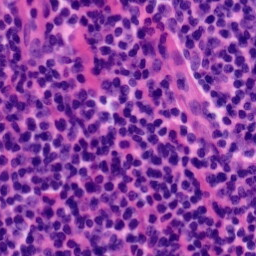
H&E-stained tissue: Tonsil